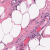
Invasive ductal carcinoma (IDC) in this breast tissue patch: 0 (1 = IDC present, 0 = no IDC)